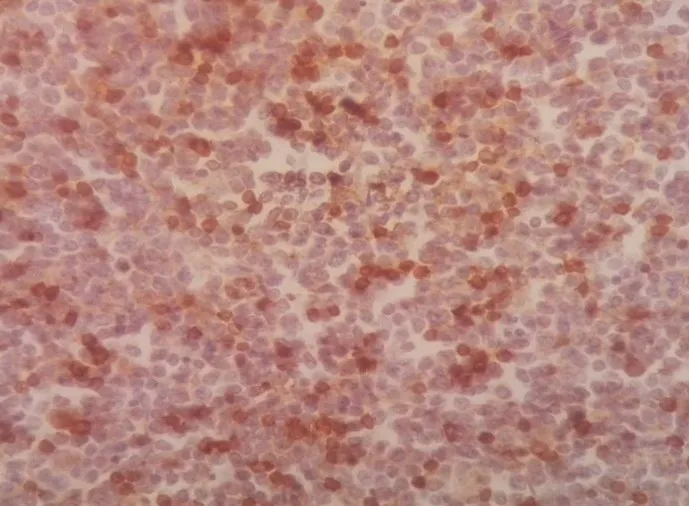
Spleen tissue biopsy, positive for CD3.
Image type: pathology (immunostaining)